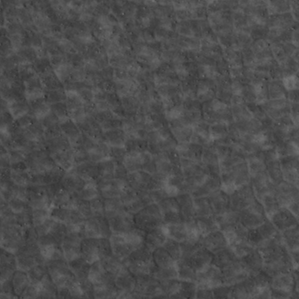
Label: non_frost